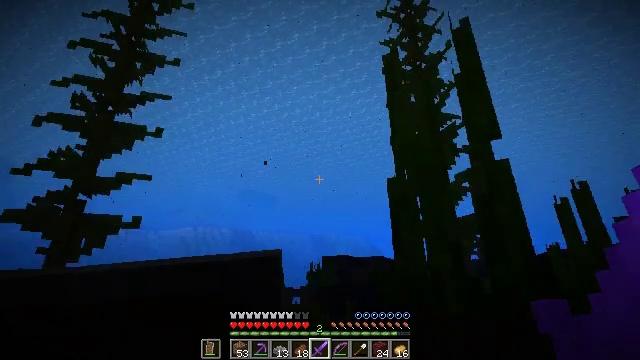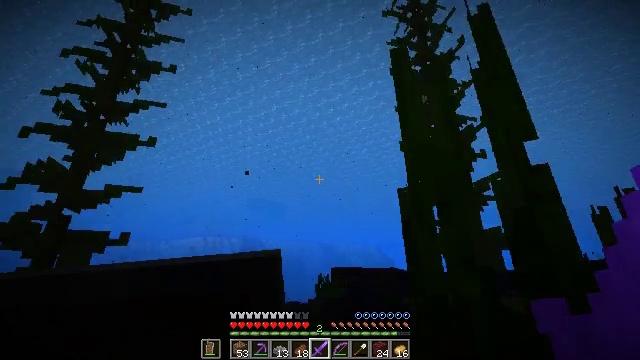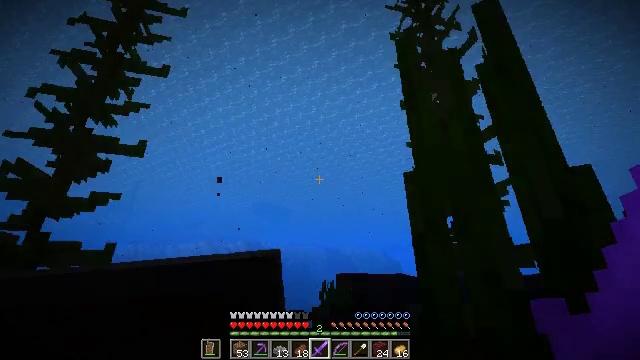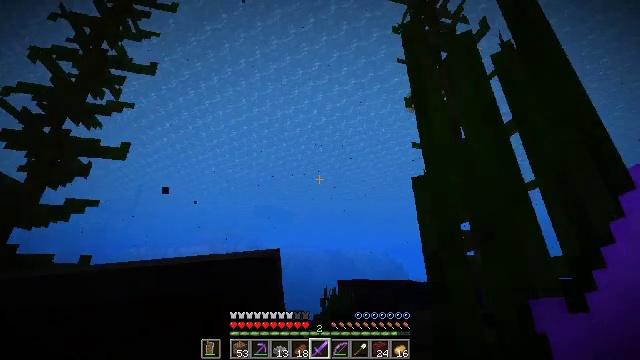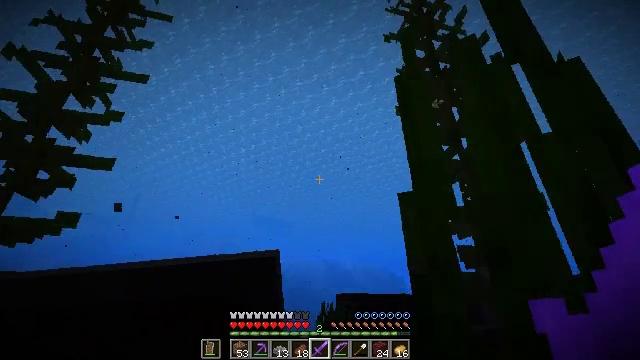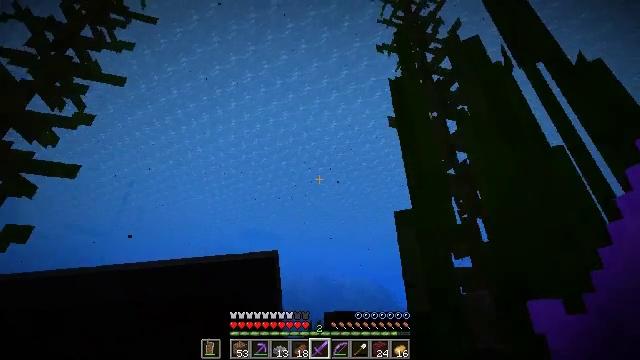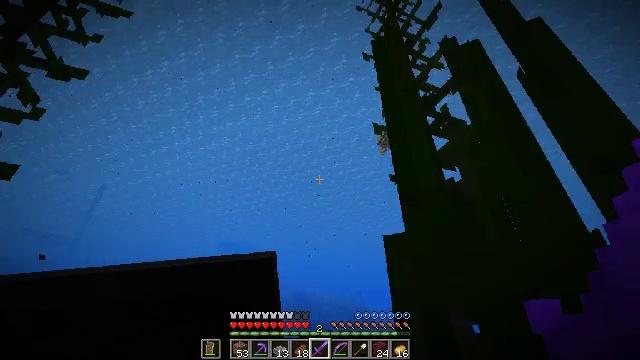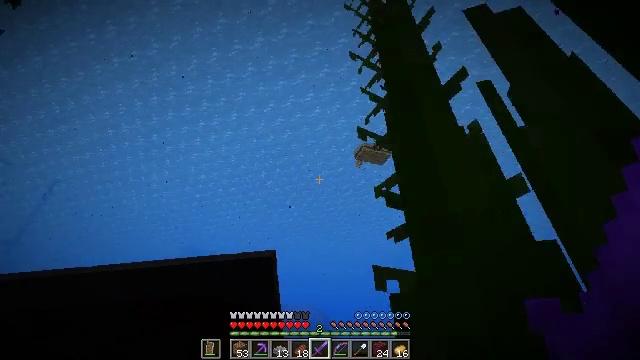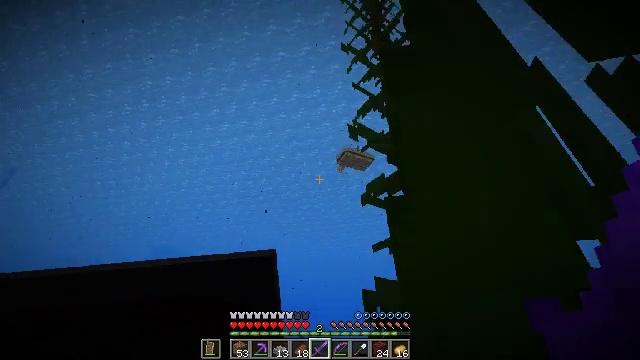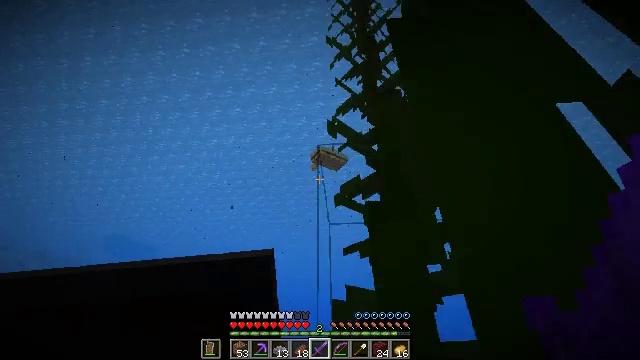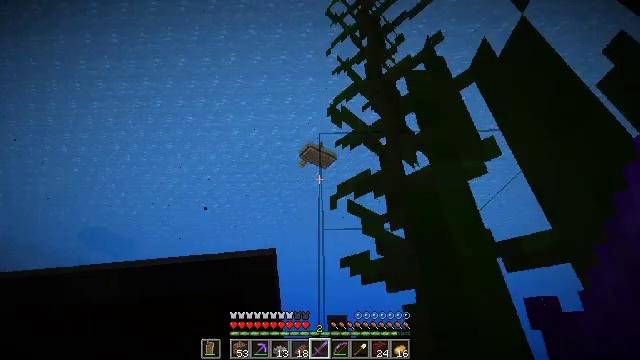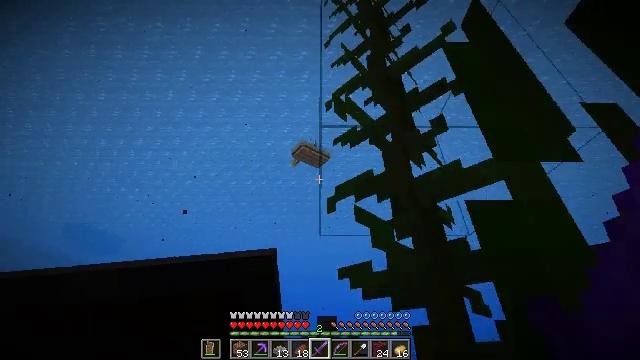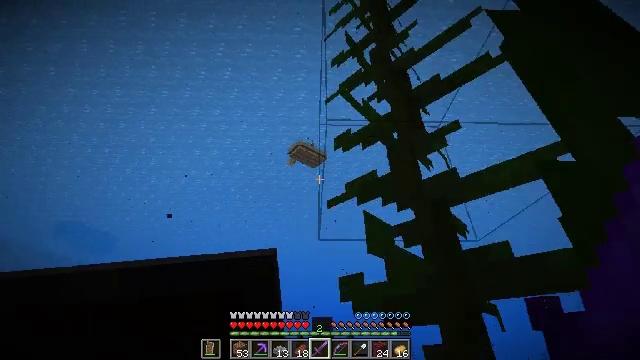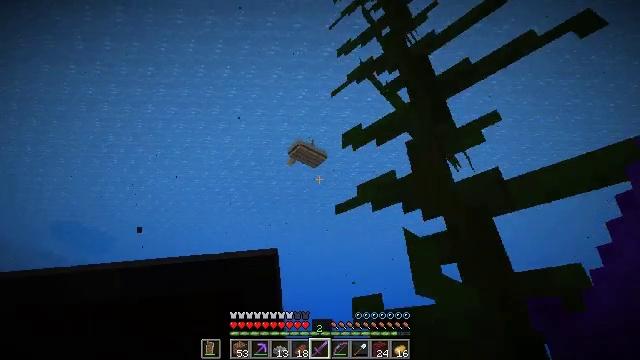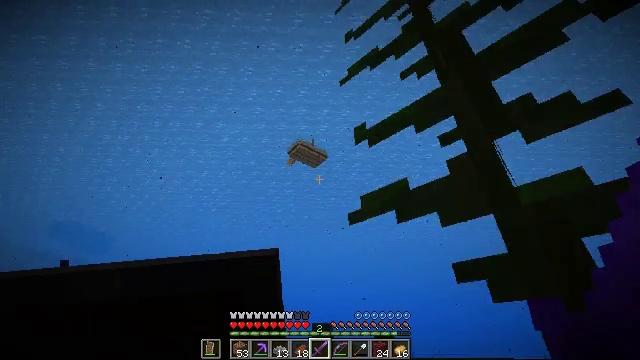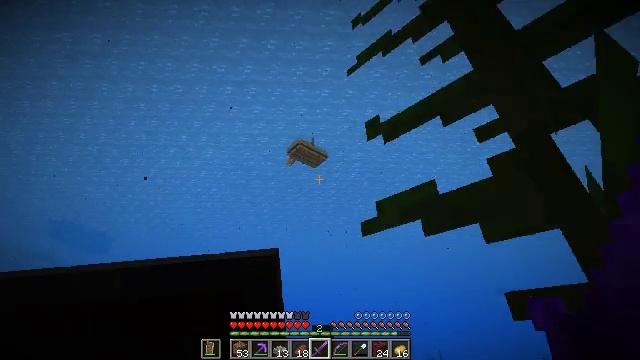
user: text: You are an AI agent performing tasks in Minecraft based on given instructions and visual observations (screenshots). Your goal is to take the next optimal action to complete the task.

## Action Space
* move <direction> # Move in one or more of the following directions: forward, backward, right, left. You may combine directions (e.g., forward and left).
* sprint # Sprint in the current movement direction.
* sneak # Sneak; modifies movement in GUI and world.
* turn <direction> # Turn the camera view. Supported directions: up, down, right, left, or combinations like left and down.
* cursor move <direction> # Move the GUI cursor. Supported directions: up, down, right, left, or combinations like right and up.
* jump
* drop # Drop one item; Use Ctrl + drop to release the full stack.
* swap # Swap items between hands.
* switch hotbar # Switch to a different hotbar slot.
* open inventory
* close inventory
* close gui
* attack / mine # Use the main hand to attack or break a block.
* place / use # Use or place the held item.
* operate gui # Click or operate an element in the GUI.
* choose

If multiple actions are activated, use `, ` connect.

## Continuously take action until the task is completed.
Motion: motion action
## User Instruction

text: mine block bubble coral block
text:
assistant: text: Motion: move forward, turn left and up
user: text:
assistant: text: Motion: move forward, turn left
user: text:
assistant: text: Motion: move forward
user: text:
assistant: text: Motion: move forward, turn up
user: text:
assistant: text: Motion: move forward, turn right and up
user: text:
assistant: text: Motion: move forward, turn right and up
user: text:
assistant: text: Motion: move forward, turn right and up
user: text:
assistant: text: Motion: move forward, turn right
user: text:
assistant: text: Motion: move forward, turn right
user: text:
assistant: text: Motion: move forward, turn right
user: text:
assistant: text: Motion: move forward, turn right
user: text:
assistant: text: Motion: move forward, turn right
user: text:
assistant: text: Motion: move forward
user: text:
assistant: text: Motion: move forward
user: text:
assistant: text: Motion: move forward
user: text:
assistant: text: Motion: move forward
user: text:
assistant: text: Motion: move forward
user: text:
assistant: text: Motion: move forward
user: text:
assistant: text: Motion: move forward
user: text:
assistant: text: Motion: move forward
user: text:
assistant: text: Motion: move forward
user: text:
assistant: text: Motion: move forward
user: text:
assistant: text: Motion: move forward
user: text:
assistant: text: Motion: move forward
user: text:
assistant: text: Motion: move forward
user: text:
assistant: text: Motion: move forward
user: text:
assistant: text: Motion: move forward, turn up
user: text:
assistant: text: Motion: move forward
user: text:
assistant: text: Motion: move forward
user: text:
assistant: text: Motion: move forward, turn left and down